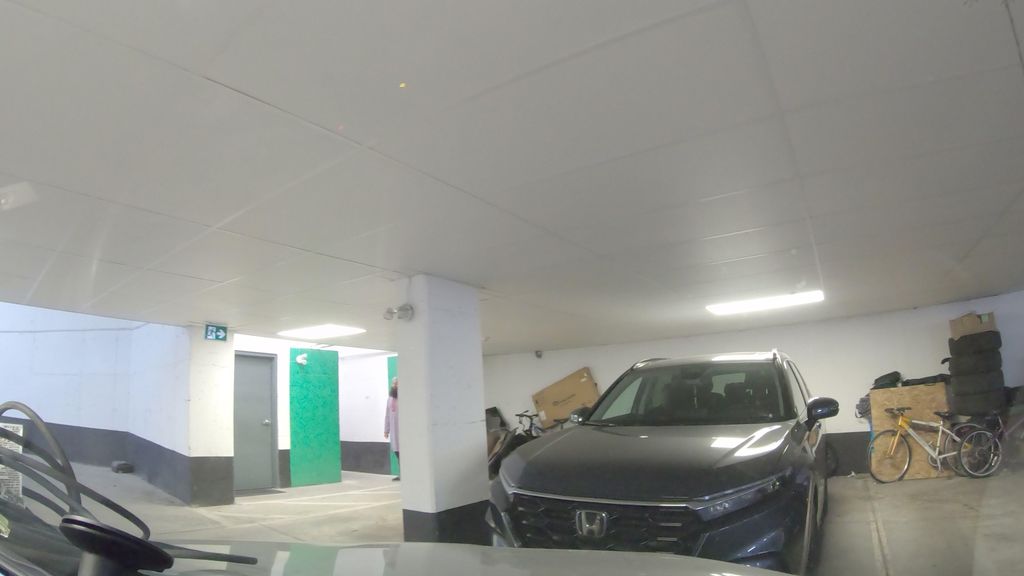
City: toronto